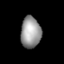
Tissue: lung
Cell type: Endothelial cells
Senescence score: 0.6034
Nuclear area (px): 614
Mean DAPI intensity: 152.283